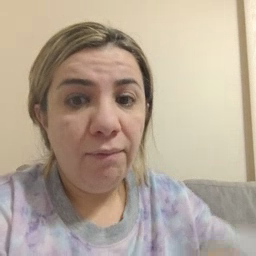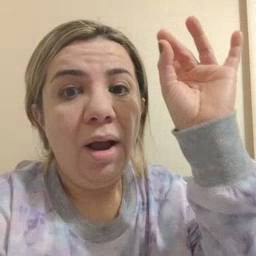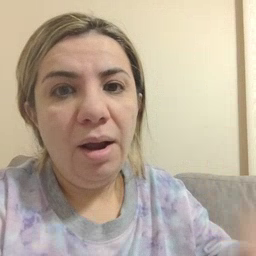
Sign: find